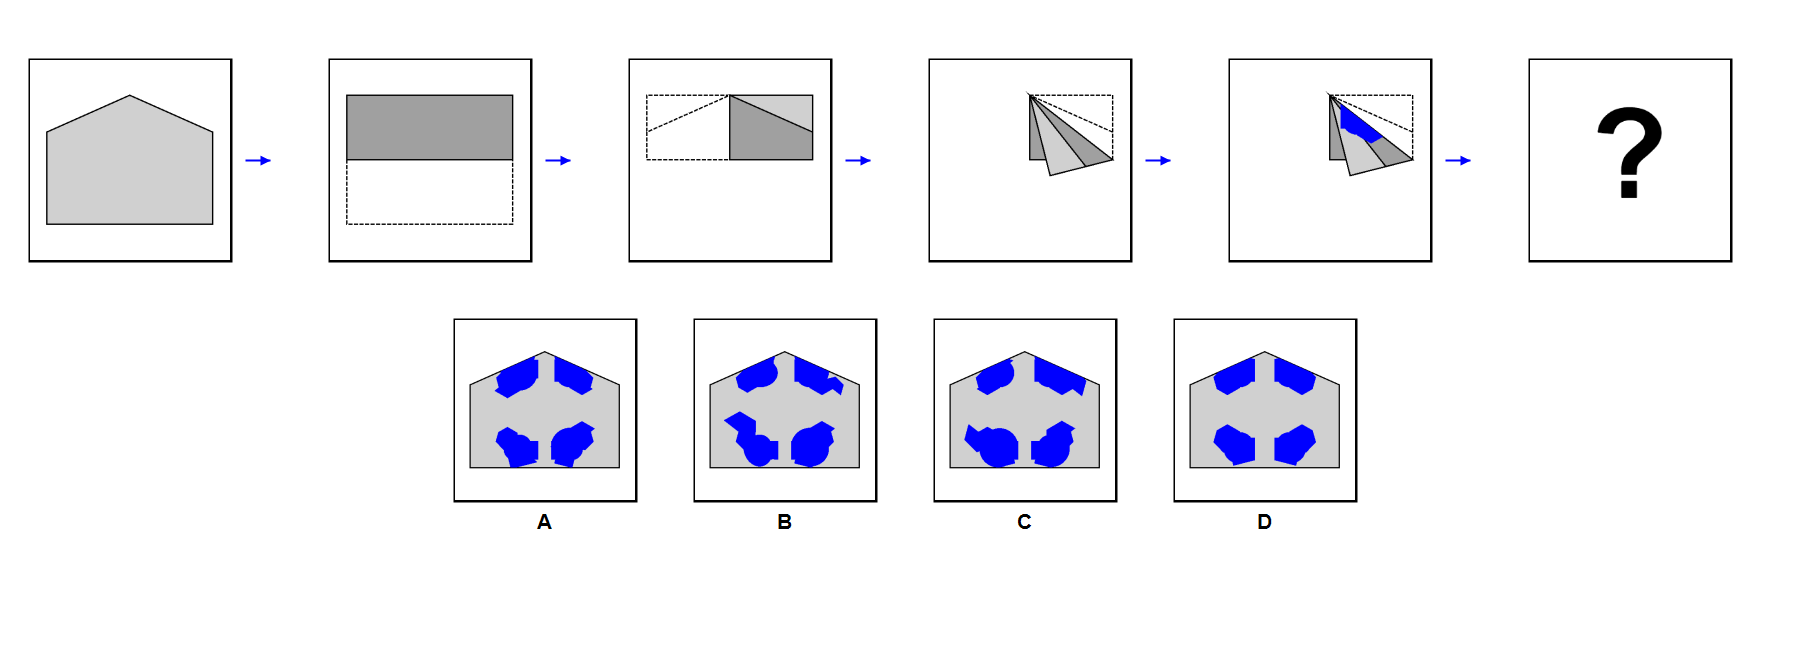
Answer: D